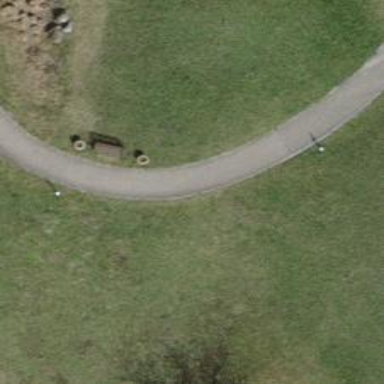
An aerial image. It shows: Bench for seating.